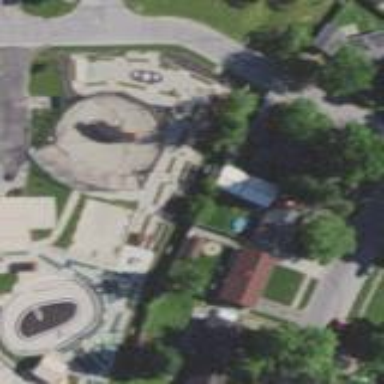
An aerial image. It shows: Miniature golf leisure land.